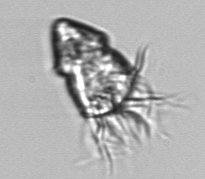
Label: Strombidium_inclinatum